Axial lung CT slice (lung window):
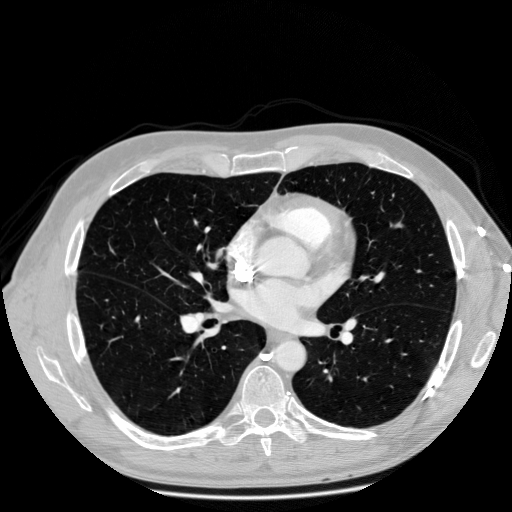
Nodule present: no